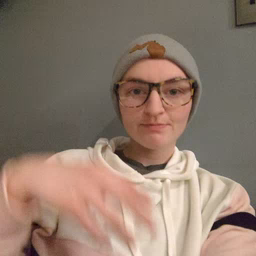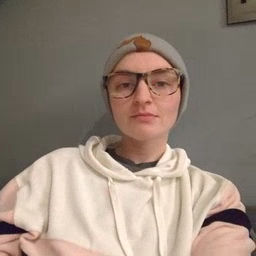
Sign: stuck